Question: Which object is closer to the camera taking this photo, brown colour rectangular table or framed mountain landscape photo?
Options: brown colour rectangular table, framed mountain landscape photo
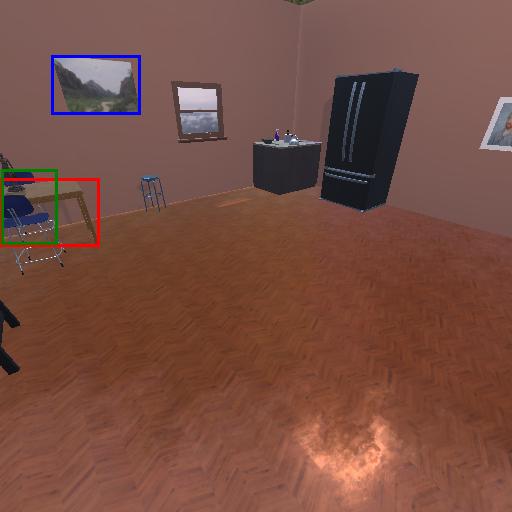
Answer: brown colour rectangular table